Interaction volume radius: 10 \u00c5
Interaction volume height: 40 \u00c5
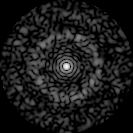
Disorder parameter: 0.8347